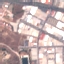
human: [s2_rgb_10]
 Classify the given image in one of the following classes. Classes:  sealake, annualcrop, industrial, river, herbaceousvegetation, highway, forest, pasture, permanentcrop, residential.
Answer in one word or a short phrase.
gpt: Industrial